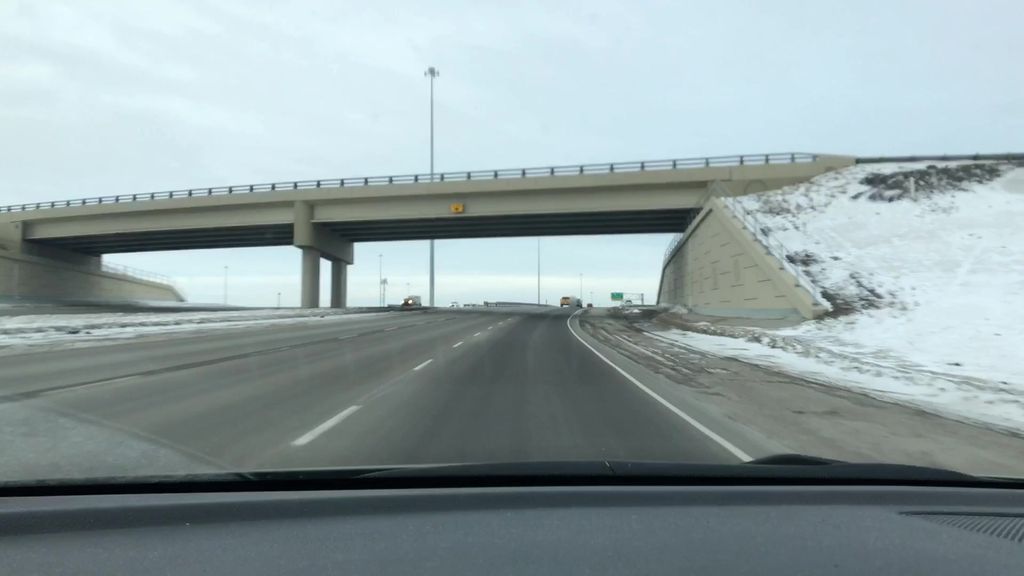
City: edmonton